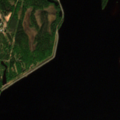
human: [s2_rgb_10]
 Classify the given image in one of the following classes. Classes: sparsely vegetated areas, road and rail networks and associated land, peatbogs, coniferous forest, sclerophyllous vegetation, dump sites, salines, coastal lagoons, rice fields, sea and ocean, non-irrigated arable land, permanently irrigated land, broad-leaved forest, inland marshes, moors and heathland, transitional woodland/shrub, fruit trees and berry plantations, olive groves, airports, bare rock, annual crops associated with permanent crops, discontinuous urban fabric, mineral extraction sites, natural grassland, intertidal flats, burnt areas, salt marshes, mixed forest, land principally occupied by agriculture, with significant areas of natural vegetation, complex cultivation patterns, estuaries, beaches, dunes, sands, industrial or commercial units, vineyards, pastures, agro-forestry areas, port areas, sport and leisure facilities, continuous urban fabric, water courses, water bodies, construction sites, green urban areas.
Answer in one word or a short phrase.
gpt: mixed forest, water courses